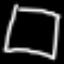
Label: square